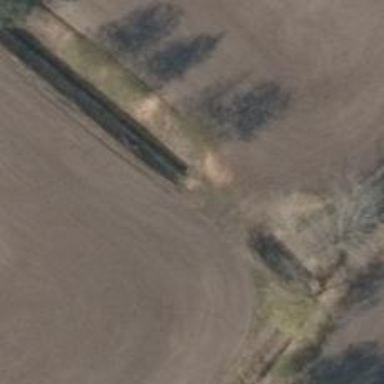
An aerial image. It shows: Culvert tunnel.